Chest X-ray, AP view. Patient: 61 years old, sex M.
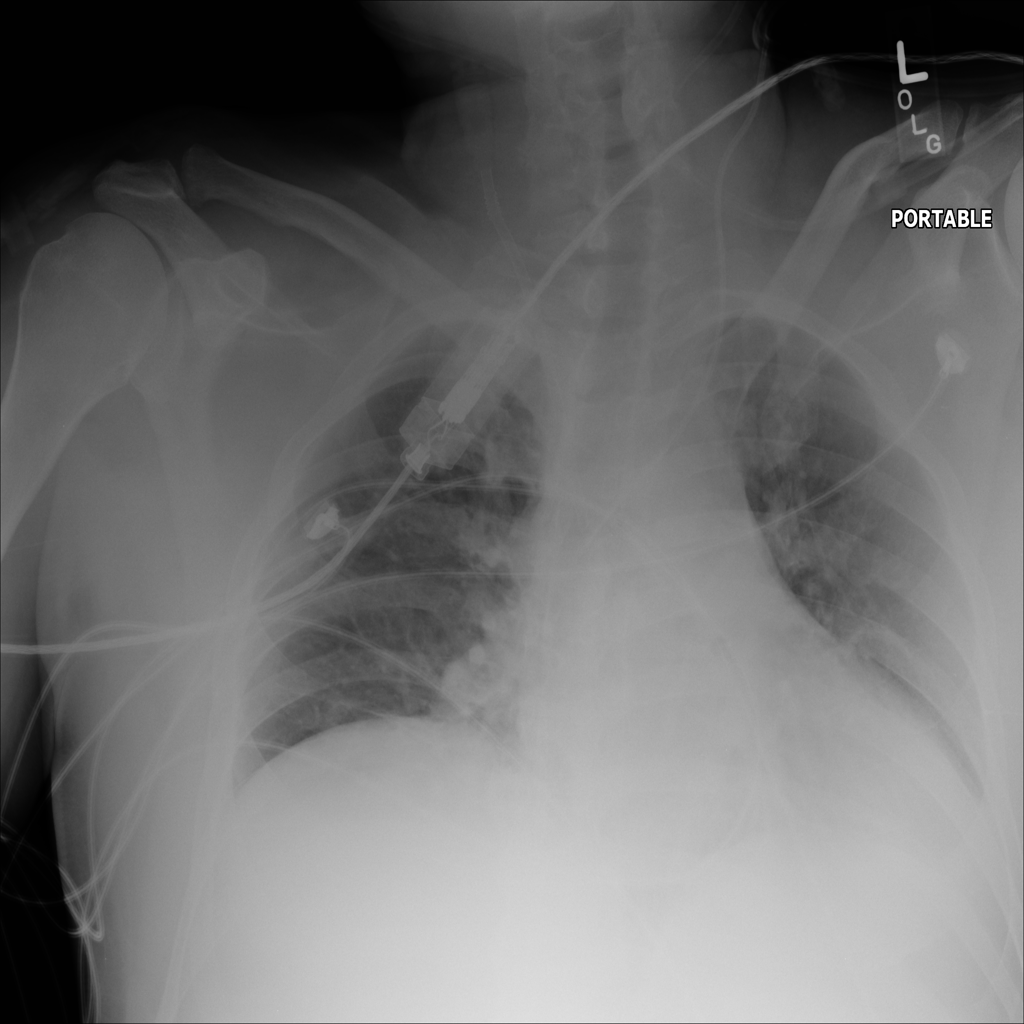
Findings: Atelectasis